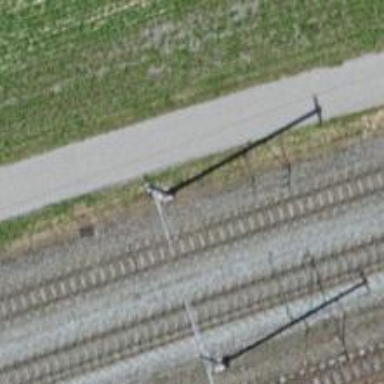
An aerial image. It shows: Power pole.